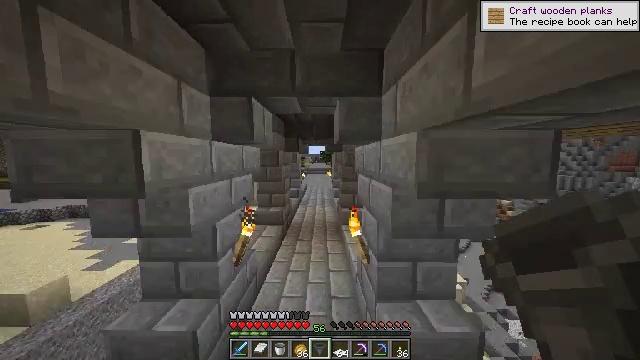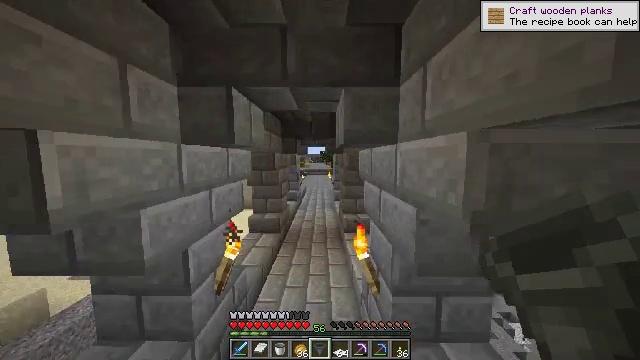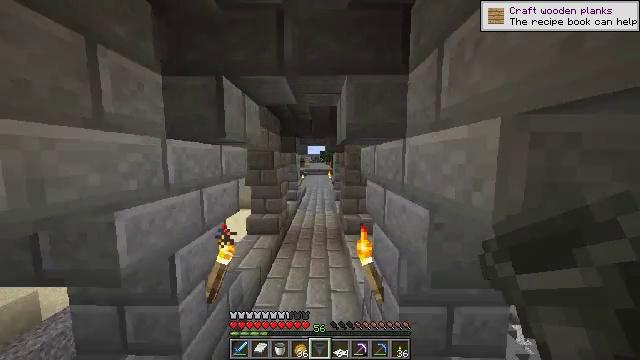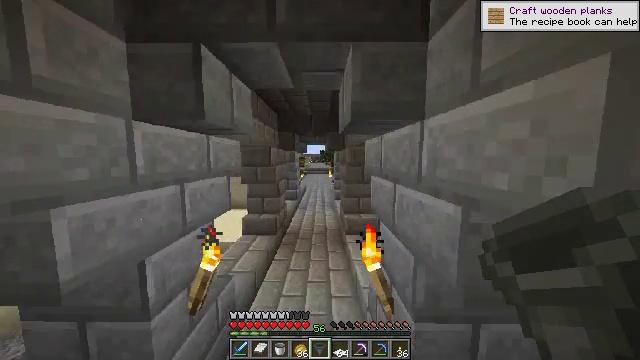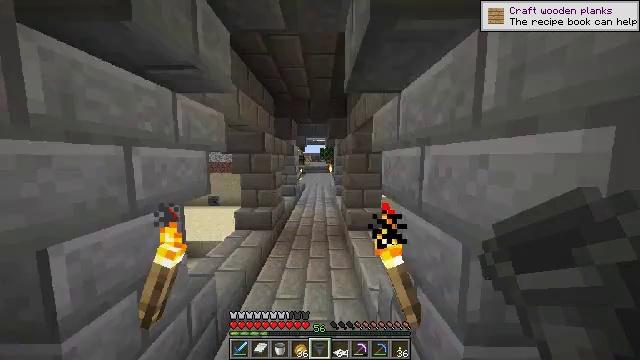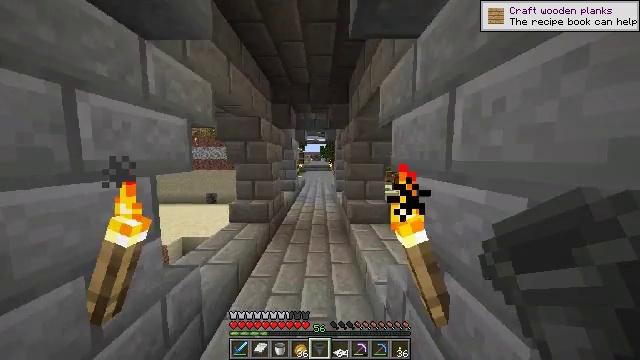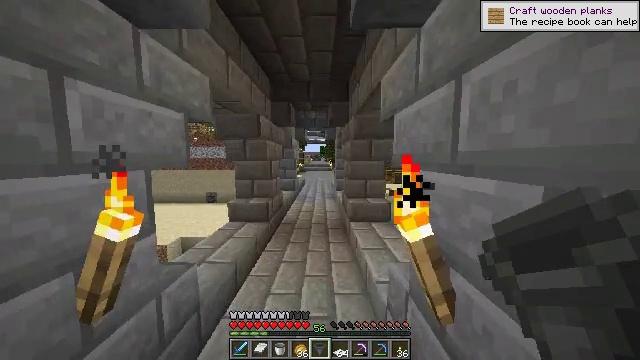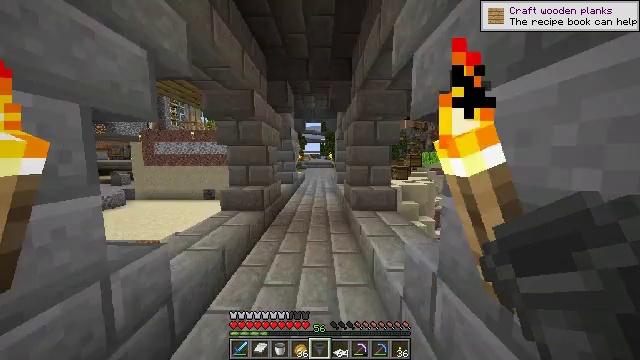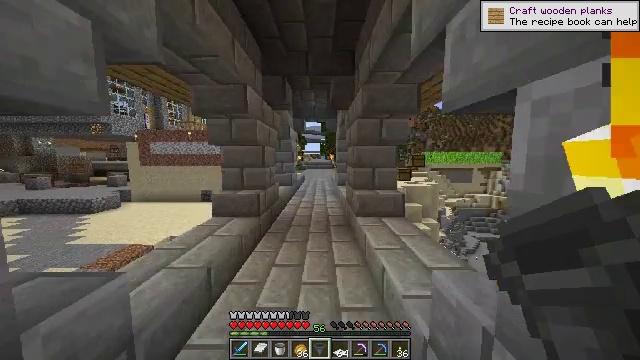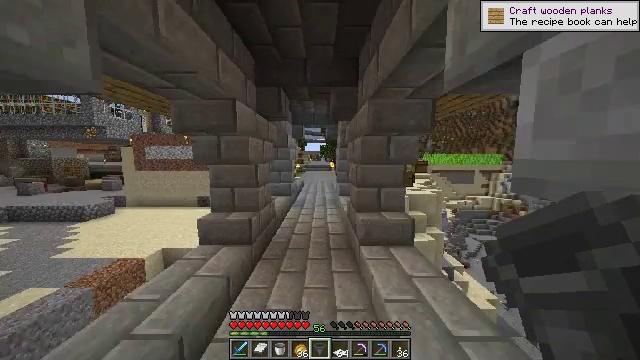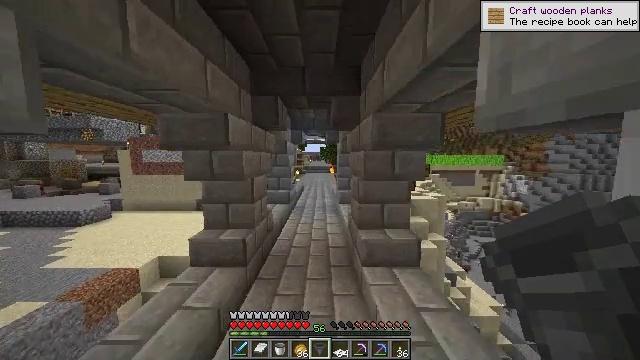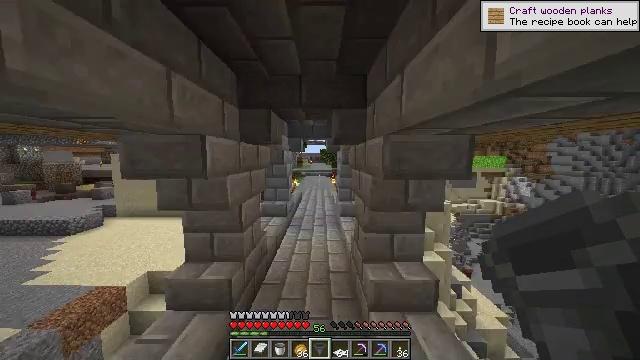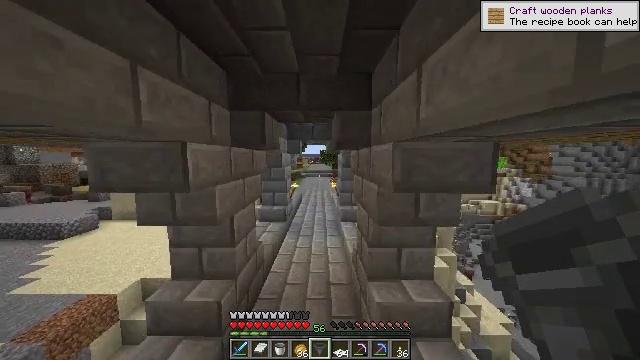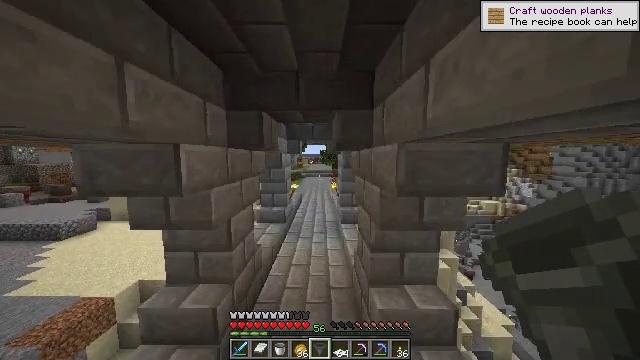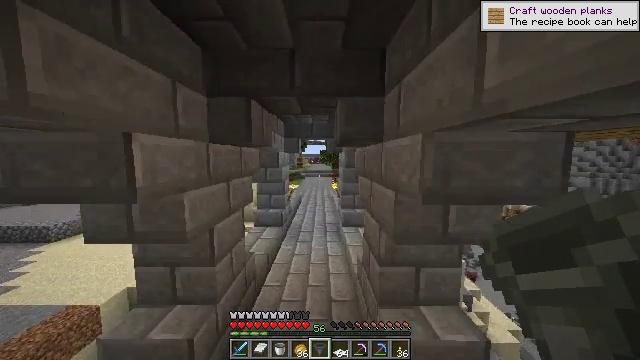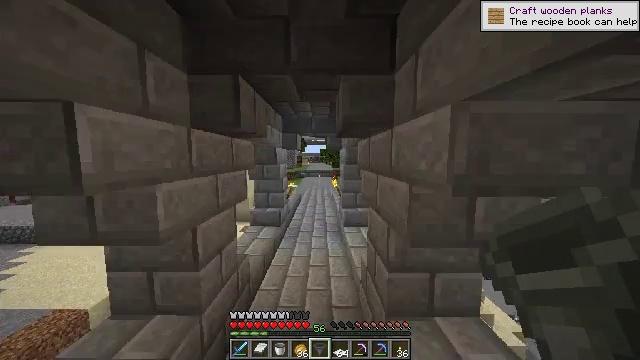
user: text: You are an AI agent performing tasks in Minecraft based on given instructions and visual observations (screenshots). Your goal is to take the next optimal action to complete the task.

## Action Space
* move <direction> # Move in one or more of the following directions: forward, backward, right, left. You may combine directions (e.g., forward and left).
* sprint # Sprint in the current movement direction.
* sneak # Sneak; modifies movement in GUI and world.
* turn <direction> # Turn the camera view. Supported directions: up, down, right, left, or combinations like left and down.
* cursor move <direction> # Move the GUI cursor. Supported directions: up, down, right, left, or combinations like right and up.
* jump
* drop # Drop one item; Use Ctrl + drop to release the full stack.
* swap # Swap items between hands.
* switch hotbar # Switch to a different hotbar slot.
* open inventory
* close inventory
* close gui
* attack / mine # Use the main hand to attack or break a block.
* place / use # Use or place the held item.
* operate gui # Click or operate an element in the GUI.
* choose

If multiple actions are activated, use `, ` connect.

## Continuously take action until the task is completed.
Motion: motion action
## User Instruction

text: Drop a white carpet.
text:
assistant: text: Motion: move forward, jump
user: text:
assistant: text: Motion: move forward, jump
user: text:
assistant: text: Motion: move forward, jump
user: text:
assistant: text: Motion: move forward, jump
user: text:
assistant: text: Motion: move forward, jump
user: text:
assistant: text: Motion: move forward, jump
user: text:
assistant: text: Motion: move forward, jump
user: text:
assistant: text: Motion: move forward, jump
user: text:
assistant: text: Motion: move forward, jump
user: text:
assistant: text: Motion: move forward, jump
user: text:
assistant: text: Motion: move forward, jump
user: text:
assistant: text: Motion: move forward, jump
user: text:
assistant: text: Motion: move forward, jump
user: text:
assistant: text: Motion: move forward, jump
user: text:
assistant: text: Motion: move forward, jump
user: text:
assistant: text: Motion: move forward, jump
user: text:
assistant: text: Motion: move forward, jump
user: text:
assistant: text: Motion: move forward, jump
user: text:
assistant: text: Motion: move forward, jump
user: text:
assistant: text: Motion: move forward, jump
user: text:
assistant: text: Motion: move forward, jump
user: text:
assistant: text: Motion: move forward, jump
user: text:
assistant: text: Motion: move forward, jump
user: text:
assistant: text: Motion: move forward, jump
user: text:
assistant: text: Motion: move forward, jump
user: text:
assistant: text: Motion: move forward, jump
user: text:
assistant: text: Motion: move forward, jump
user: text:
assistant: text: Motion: move forward, jump
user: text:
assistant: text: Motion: move forward, jump
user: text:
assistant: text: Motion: move forward, jump